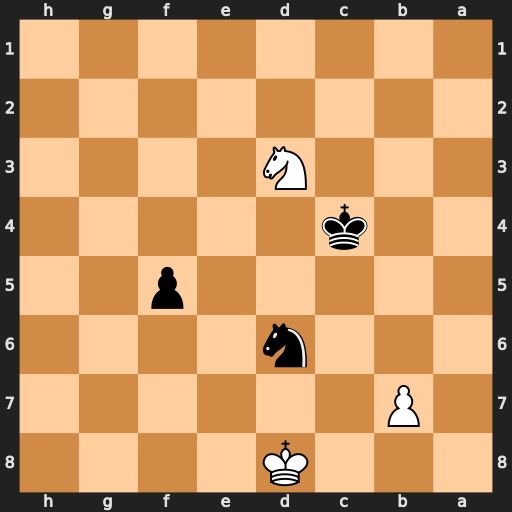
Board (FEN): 3K4/1P6/3n4/5p2/2k5/3N4/8/8
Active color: b
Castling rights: -
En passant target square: -
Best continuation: Nxb7+ Ke7 Kxd3